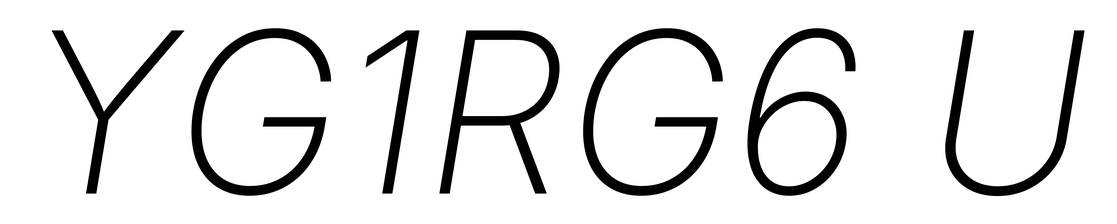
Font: Inter-Italic_ExtraLight_Italic